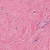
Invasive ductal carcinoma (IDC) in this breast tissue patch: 0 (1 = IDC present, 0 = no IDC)